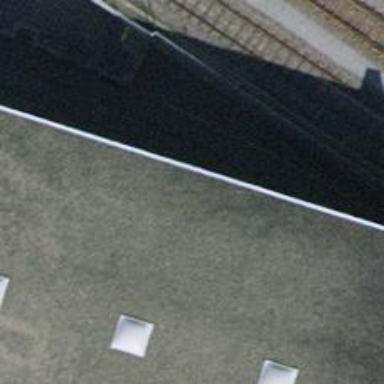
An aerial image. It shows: Single railway spur track.